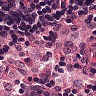
Metastatic tissue present: no